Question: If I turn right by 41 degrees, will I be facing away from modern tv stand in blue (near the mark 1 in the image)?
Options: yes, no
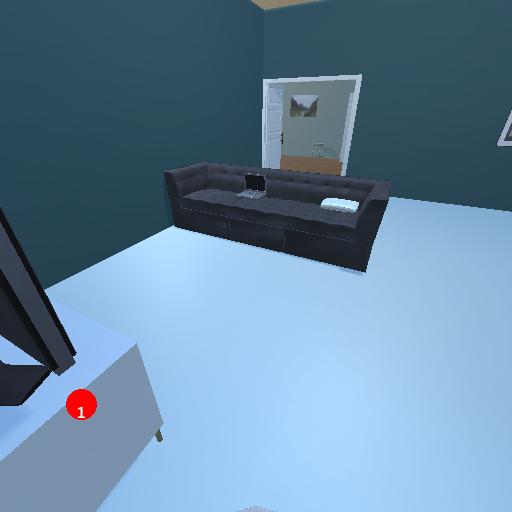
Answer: yes